Field crop: tomato
Growth stage: 1
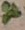
Species: solanum